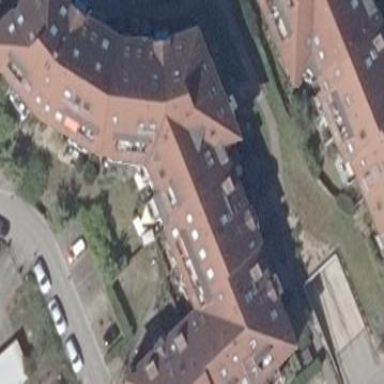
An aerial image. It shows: Residential building with half-hipped roof shape.